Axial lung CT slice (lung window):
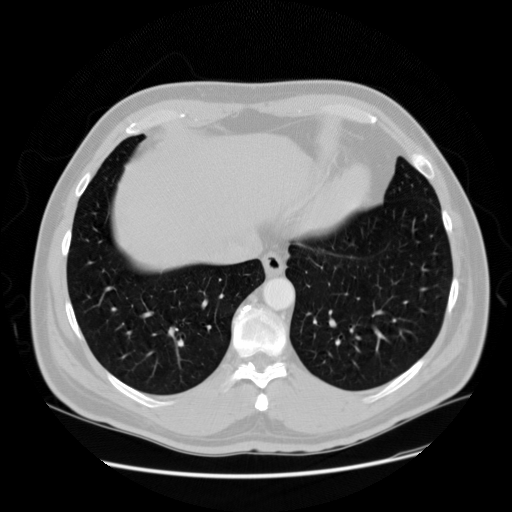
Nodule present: no